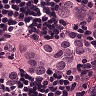
Metastatic tissue present: yes